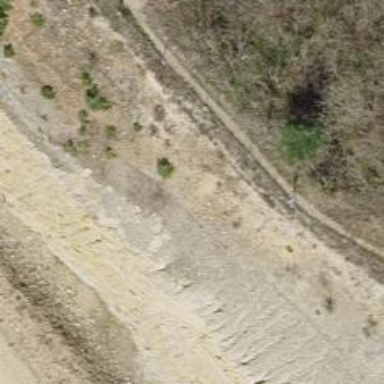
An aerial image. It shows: Path with excellent trail visibility. The track type is grade 2.